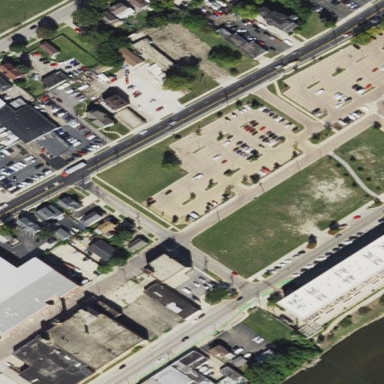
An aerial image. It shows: Parking area.